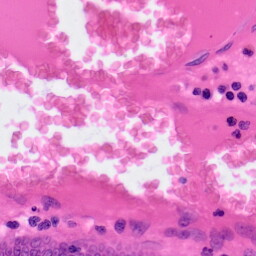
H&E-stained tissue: Colon